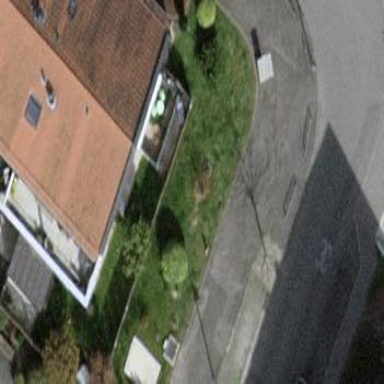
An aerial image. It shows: Garden enclosed by fence.